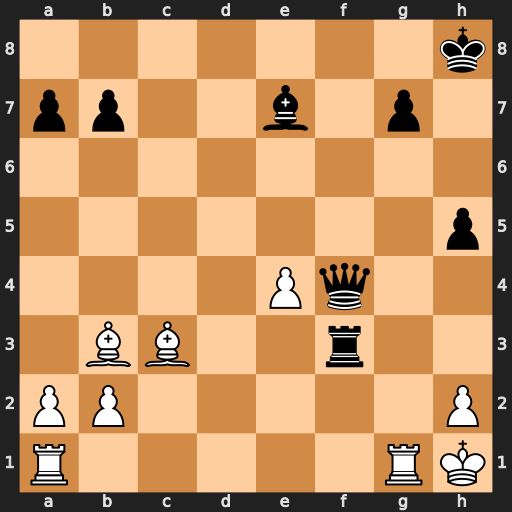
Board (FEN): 7k/pp2b1p1/8/7p/4Pq2/1BB2r2/PP5P/R5RK
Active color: w
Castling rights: -
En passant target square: -
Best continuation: Bxg7+ Kh7 Bg8+ Kxg8 Be5+